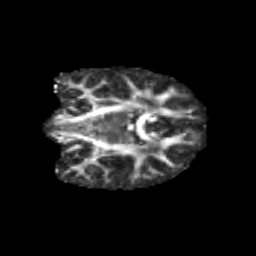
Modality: FA
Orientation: coronal
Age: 11
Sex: male
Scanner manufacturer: siemens
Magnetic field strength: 3 T
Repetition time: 3.8 s
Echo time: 0.07 s